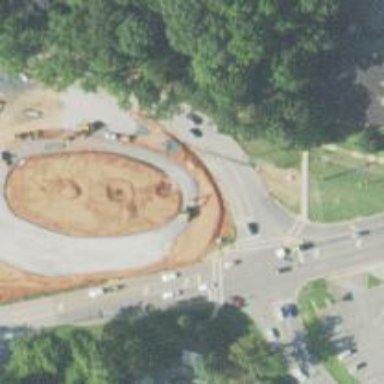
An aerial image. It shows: Primary highway intersecting roundabout.